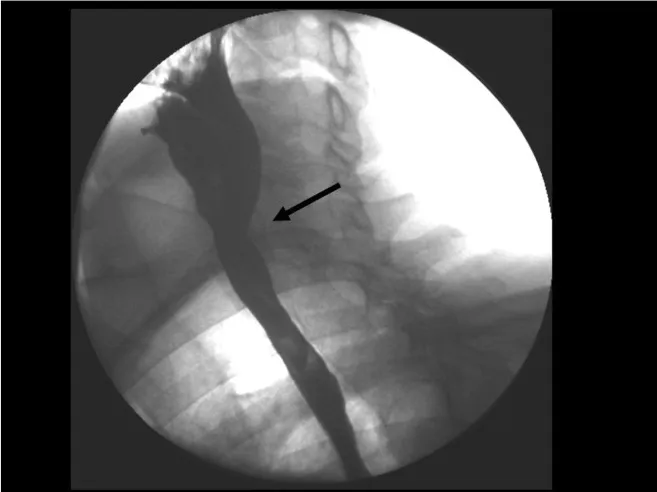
Videoflouroscophic examination confirms posterior extrensic compression of the barium column by osteophytes at the level of C6-7 and proximal dilatation of the esophagus.
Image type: radiology (x_ray)